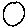
Label: circle